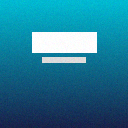
Screen state: on